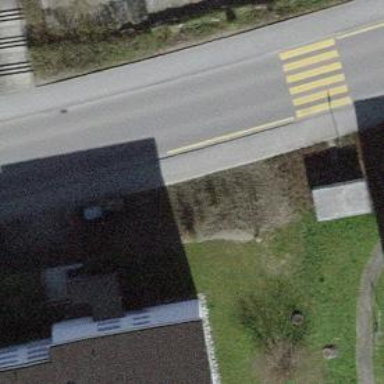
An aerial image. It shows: Sidewalk.